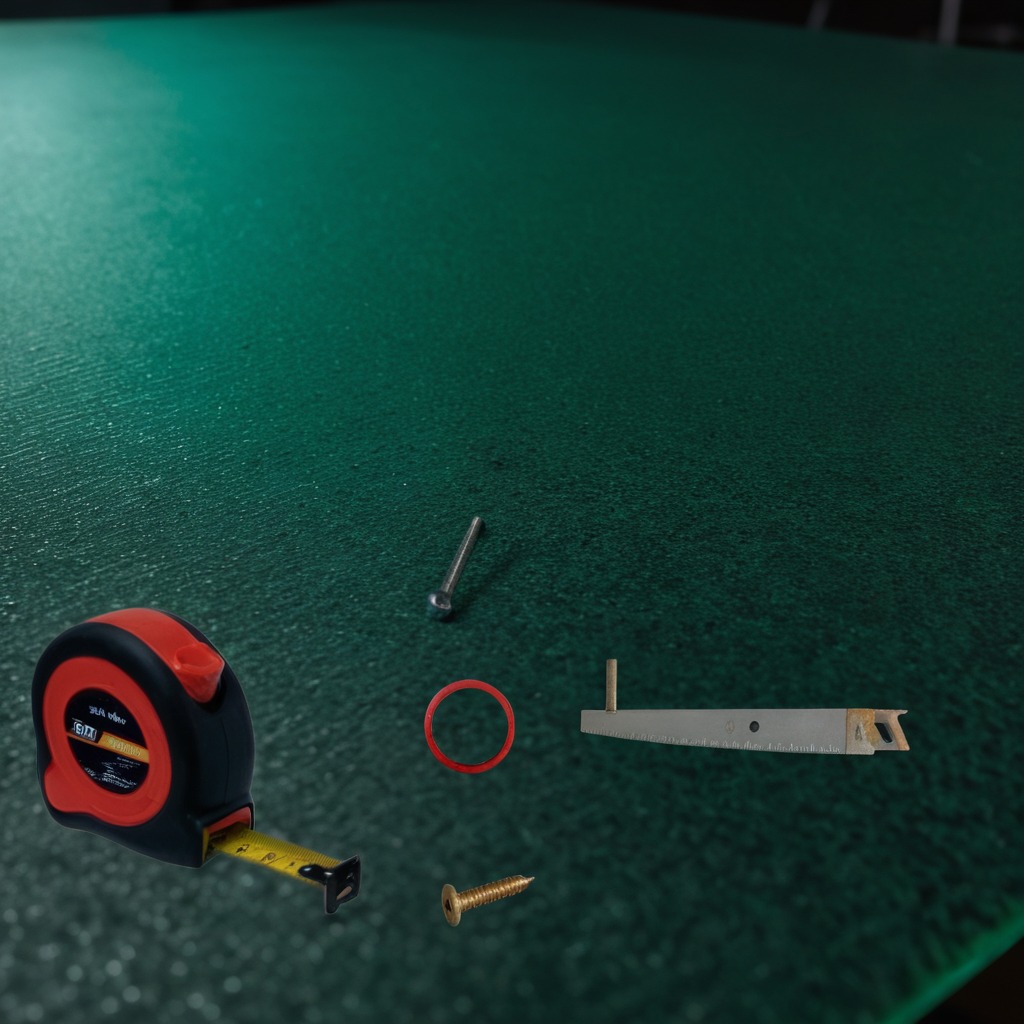
A rubber Oring, a measuring tape, a metal machine screw, an iron nail, and a handheld metal saw are lying on the granite tabletop.